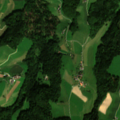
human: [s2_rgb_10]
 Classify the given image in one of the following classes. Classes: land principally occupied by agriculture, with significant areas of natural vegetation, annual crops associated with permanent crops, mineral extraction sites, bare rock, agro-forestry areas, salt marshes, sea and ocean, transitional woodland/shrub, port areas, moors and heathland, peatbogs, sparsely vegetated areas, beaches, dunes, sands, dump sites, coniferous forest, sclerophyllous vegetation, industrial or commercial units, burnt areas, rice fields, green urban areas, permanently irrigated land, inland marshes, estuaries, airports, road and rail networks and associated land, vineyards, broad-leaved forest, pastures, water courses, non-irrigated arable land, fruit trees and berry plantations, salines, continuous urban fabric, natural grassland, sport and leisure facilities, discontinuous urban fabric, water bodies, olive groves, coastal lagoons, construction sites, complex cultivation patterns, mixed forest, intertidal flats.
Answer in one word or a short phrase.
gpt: non-irrigated arable land, pastures, complex cultivation patterns, broad-leaved forest, coniferous forest, mixed forest